Question: i implement some code for water color effect on image in android but it was to slow(it's take more then 2 minute) now i try to implement this in JNI for batter speed ,
hear is my java code for
the inPixels is pixel of Bitmap .
'''
protected int[] filterPixels( int width, int height, int[] inPixels )
{
int levels = 256;
int index = 0;
int[] rHistogram = new int[levels];
int[] gHistogram = new int[levels];
int[] bHistogram = new int[levels];
int[] rTotal = new int[levels];
int[] gTotal = new int[levels];
int[] bTotal = new int[levels];
int[] outPixels = new int[width * height];
for (int y = 0; y < height; y++)
{
for (int x = 0; x < width; x++)
{
for (int i = 0; i < levels; i++)
rHistogram[i] = gHistogram[i] = bHistogram[i] = rTotal[i] = gTotal[i] = bTotal[i] = 0;
for (int row = -range; row <= range; row++)
{
int iy = y+row;
int ioffset;
if (0 <= iy && iy < height)
{
ioffset = iy*width;
for (int col = -range; col <= range; col++)
{
int ix = x+col;
if (0 <= ix && ix < width) {
int rgb = inPixels[ioffset+ix];
int r = (rgb >> 16) & 0xff;
int g = (rgb >> 8) & 0xff;
int b = rgb & 0xff;
int ri = r*levels/256;
int gi = g*levels/256;
int bi = b*levels/256;
rTotal[ri] += r;
gTotal[gi] += g;
bTotal[bi] += b;
rHistogram[ri]++;
gHistogram[gi]++;
bHistogram[bi]++;
}
}
}
}
int r = 0, g = 0, b = 0;
for (int i = 1; i < levels; i++)
{
if (rHistogram[i] > rHistogram[r])
r = i;
if (gHistogram[i] > gHistogram[g])
g = i;
if (bHistogram[i] > bHistogram[b])
b = i;
}
r = rTotal[r] / rHistogram[r];
g = gTotal[g] / gHistogram[g];
b = bTotal[b] / bHistogram[b];
outPixels[index] = (inPixels[index] & 0xff000000) | ( r << 16 ) | ( g << 8 ) | b;
index++;
}
}
return outPixels;
}
'''
**OUTPUT image **

and i try to convert this 'java' code to 'c' code but i don't what is the wrong ,
hear the code for 'C'
'''
void filterPixels( int width, int height, int inPixels[] )
{
int levels = 256;
int index = 0;
int rHistogram [levels];
int gHistogram [levels];
int bHistogram [levels];
int rTotal [levels];
int gTotal [levels];
int bTotal [levels];
int outPixels [width * height];
//Loop Variables
int y ;
int x ;
int i ;
int row ;
int col ;
int j ;
int range = 5 ;
for ( y = 0; y < height; y++)
{
for ( x = 0; x < width; x++)
{
for ( i = 0; i < levels; i++)
rHistogram[i] = gHistogram[i] = bHistogram[i] = rTotal[i] = gTotal[i] = bTotal[i] = 0;
for ( row = -range; row <= range; row++)
{
int iy = y+row;
int ioffset;
if (0 <= iy && iy < height)
{
ioffset = iy*width;
for ( col = -range; col <= range; col++)
{
int ix = x+col;
if (0 <= ix && ix < width) {
int rgb = inPixels[ioffset+ix];
int r = (rgb >> 16) & 0xff;
int g = (rgb >> 8) & 0xff;
int b = rgb & 0xff;
int ri = r*levels/256;
int gi = g*levels/256;
int bi = b*levels/256;
rTotal[ri] += r;
gTotal[gi] += g;
bTotal[bi] += b;
rHistogram[ri]++;
gHistogram[gi]++;
bHistogram[bi]++;
}
}
}
}
int r = 0, g = 0, b = 0;
for ( j = 1; j < levels; j++)
{
if (rHistogram[j] > rHistogram[r])
r = j;
if (gHistogram[j] > gHistogram[g])
g = j;
if (bHistogram[j] > bHistogram[b])
b = j;
}
r = rTotal[r] / rHistogram[r];
g = gTotal[g] / gHistogram[g];
b = bTotal[b] / bHistogram[b];
outPixels[index] = (inPixels[index] & 0xff000000) | ( r << 16 ) | ( g << 8 ) | b;
index++;
}
}
}
'''
i check the pixel value of 'java' code and 'c' code both are same(for same image)
code for call native function from my android activity .
'''
int[] pix = new int[oraginal.getWidth() * oraginal.getHeight()];
Bitmap bitmap = oraginal.copy(oraginal.getConfig(), true);
bitmap.getPixels(pix, 0, bitmap.getWidth(), 0, 0,bitmap.getWidth(), bitmap.getHeight());
filterPixelsJNI(bitmap.getWidth(), bitmap.getHeight(), pix);
bitmap.setPixels(pix, 0, bitmap.getWidth(), 0, 0,bitmap.getWidth(), bitmap.getHeight());
myView.setImageBitmap(bitmap);
'''
this is my first try for JNI so plz help me in this .
'''
public native void filterPixelsJNI( int width, int height, int inPixels[] );
'''
'''
JNIEXPORT void JNICALL Java_com_testndk_HelloWorldActivity_filterPixelsJNI (JNIEnv * env, jobject obj , jint width,jint height,jint inPixels[]){
filterPixels( width, height, inPixels);
}
'''
filterPixels method witch is call from c code .
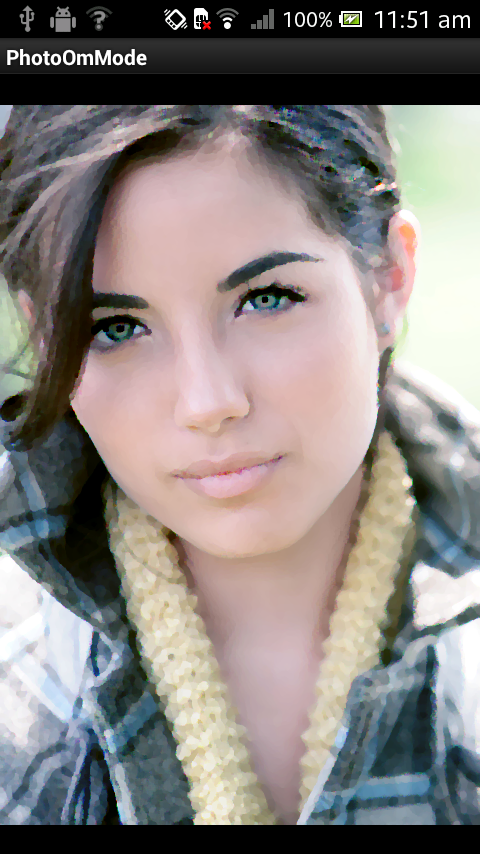
Answer: There are several problems with your JNI code. The algorithmic part is probably correct, but you're not dealing with the Java array to C array conversion correctly.
First of all, the last argument of 'Java_com_testndk_HelloWorldActivity_filterPixelsJNI' should be of type 'jintArray', and not 'jint []'. This is how you pass a Java array to C code.
Once you get this array, you can't process it directly, you'll have to convert it to a C array:
'''
JNIEXPORT void JNICALL Java_com_testndk_HelloWorldActivity_filterPixelsJNI (JNIEnv * env, jobject obj , jint width, jint height, jintArray inPixels) {
int *c_inPixels = (*env)->GetIntArrayElements(env, inPixels, NULL);
filterPixels( width, height, c_inPixels);
// passing 0 as the last argument should copy native array to Java array
(*env)->ReleaseIntArrayElements(env, inPixels, c_inPixels, 0);
}
'''
I advise you to look at the JNI documentation, which explains how to deal with arrays: <URL>
Note that there are now easier ways of processing Java Bitmap objects using android NDK. See <URL> for details.